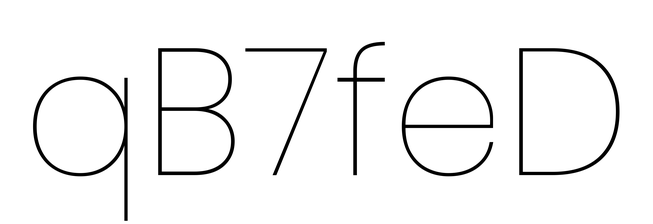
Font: Poppins-Thin